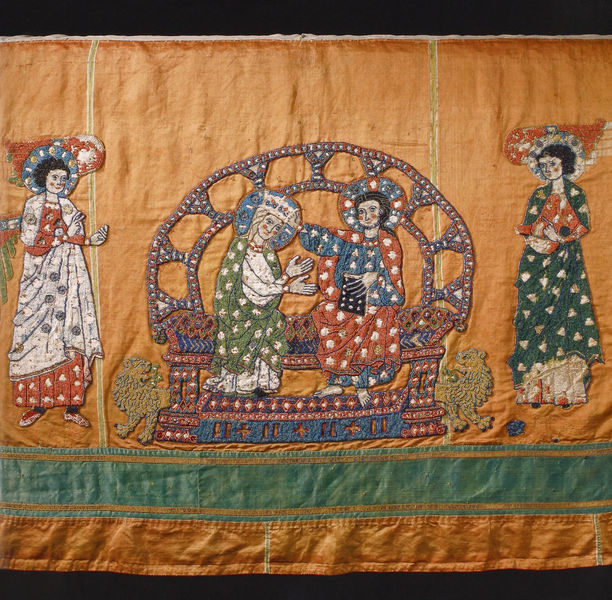
Titel: Antependium mit der Krönung Mariens in Perlstickerei/Niedersachsen/Inv.-Nr. 203
Institution: Halberstadt, Domschatz
Schlagwörter: frauen, grün, menschen, sitzen, frau, hüte, kleid, kleider, orange, stickerei, stoff, mutter, hübsch, krone, seide, sofa, bank, blue, crown, cushion, king, könig, red, robes, thron, throne, white, green, weiber, woman, yellow, wandteppich, sewing, tapestry, jungfrau, heiligenschein, löwen, christus, jesus, jesus christus, angels, man, krönung, königin, löwe, heilige, maria, madonna, mutter gottes, fabric, animals, band, dogs, saint, junge frauen, erlöser, gottesmutter, cloth, patchwork, quilt, sohn gottes, unsere liebe frau, blessing, kneeling, textile, heilige maria, sizen, halo, holy, madonna mit dem kind, queen, couch, lions, stitches, blessed, heilland, erretter, jesus von nazaret, gottesgebärerin, maria von nazaret, hübsche, vier menschen, 2 löwen, stitiches